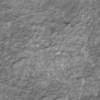
Label: not_dusty